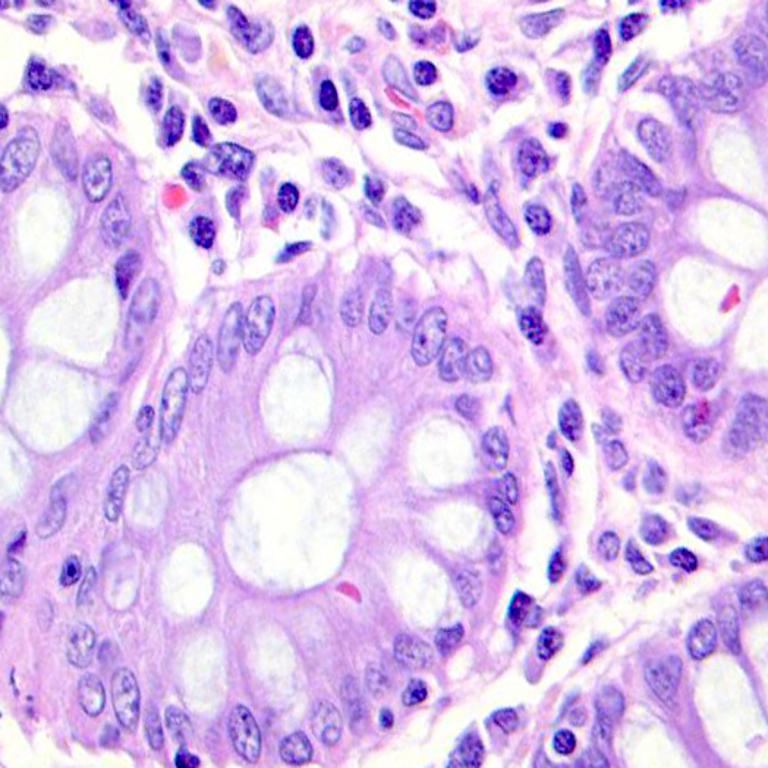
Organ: colon
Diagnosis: benign